Question: I'm trying to render my geometries without the diagonals. Here is a plane example (attached) to explain:

Left plane is what I get, right plane is what I am looking for. Is this possible anyhow?
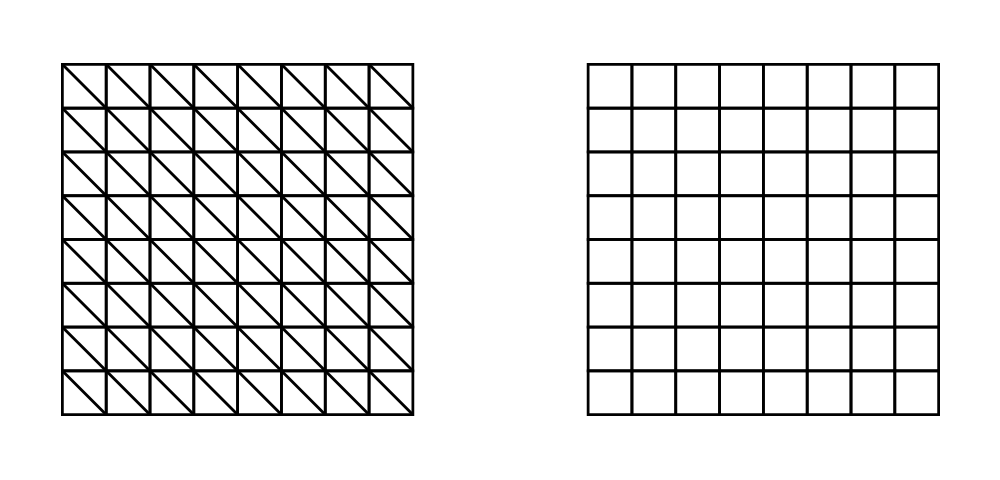
Answer: if you going to use plane geometry, you can try out the following link...
<URL>
'''
var geometry = new THREE.PlaneGeometry(10, 10, 10,10);
var material = new THREE.MeshLambertMaterial({color:0xff0000,opacity:0.2,transparent:true,overdraw:0.5});
for (var i = 0; i < 1; i ++) { var mesh = new THREE.Mesh(geometry, material);
mesh.position.x = i*20; mesh.position.y = 0;//Math.random()*20-(1*i); mesh.position.z = 0//-59;//Math.random()*20 - 100; mesh.rotation.x = Math.random(); mesh.rotation.y = Math.random(); scene.add(mesh);
'''
check the link..